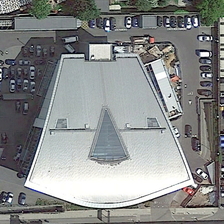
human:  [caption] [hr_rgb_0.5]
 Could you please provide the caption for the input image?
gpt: many cars and some green trees are around a polygonal silver gray building .

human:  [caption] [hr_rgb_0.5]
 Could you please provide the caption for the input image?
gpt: many cars and some green trees are around a polygonal silver gray building .

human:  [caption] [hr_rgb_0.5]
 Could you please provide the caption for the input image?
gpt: many cars and some green trees are around a polygonal silver gray building .

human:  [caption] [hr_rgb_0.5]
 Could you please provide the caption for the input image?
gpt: many cars and some green trees are around a polygonal silver gray building .

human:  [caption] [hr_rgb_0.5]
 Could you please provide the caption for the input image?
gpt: many cars and some green trees are around a polygonal silver gray building .